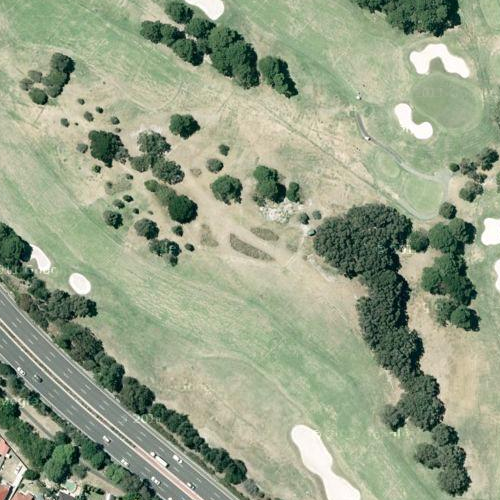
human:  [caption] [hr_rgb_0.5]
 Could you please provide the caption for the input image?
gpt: Some green bushes on the meadow with roads go through this area .

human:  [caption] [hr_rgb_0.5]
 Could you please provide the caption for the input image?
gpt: There are some green bushes on the meadow while some roads go through this area .

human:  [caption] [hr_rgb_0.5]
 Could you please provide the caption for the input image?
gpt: There are some green bushes on the meadow with some roads go through this area .

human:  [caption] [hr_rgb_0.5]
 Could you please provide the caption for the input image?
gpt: A big meadow with some some green bushes on while some roads go through this area .

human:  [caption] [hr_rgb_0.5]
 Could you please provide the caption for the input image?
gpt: Some green bushes on the meadow with roads go through this area .